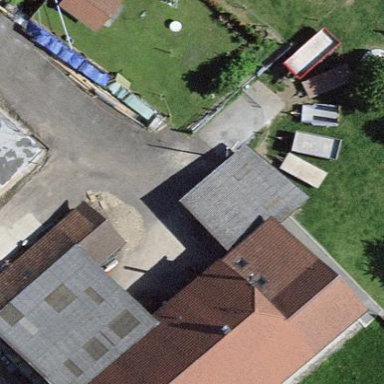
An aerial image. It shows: Shed building.